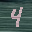
Label: 4